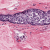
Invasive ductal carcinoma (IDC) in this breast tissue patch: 0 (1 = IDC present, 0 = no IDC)